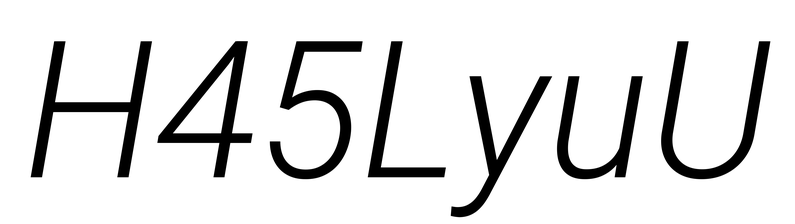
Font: Roboto-Italic_Light_Italic